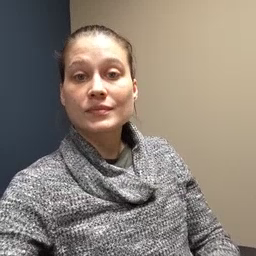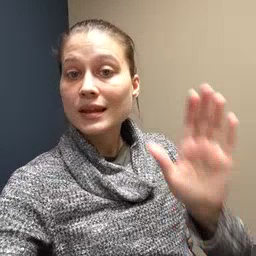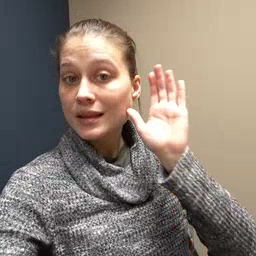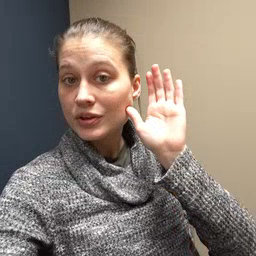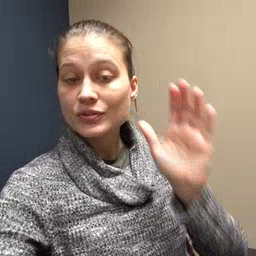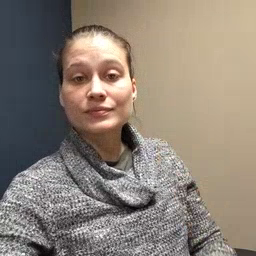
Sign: hear